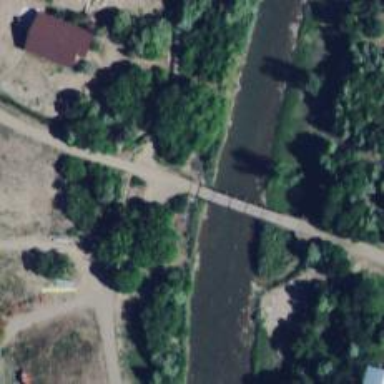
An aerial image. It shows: Residential road with bridge.